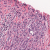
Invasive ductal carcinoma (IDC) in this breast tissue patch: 1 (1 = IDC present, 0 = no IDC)